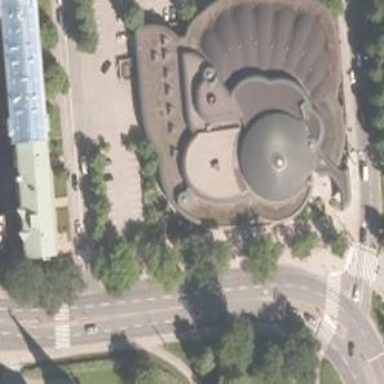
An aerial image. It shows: Building that serves as library.